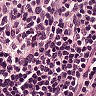
Metastatic tissue present: no